Question: I've installed ace editor into my site, and although when I tested it in a dev environment , now with the same code I am experiencing typing errors - specifically when hitting space or delete.
When I click space strange characters appear instead. Here is an example of my code and an image of what I am seeing.
'''
$(function(){
var editor = ace.edit("editor");
editor.setTheme("ace/theme/chrome");
editor.getSession().setMode("ace/mode/html");
});
'''
Can anybody help?

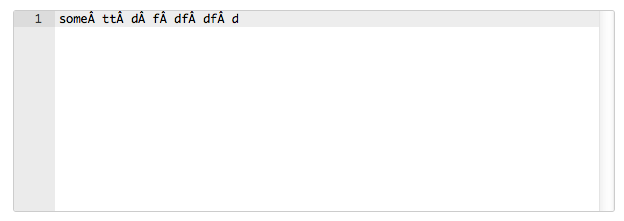
Answer: It turned out that this issue was because I included the script like:
'''
<script src="src-min/ace.js"></script>
'''
and I should have included the following attributes:
'''
<script src="src-min/ace.js" data-ace-base="src" type="text/javascript" charset="utf-8"></script>
'''